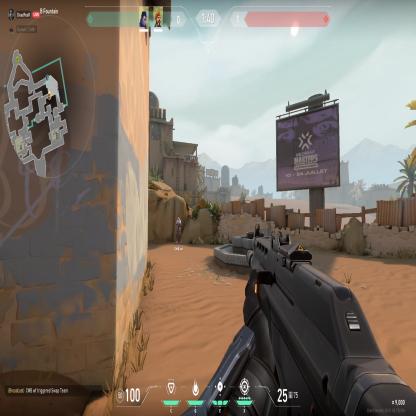
Label: teammate